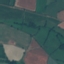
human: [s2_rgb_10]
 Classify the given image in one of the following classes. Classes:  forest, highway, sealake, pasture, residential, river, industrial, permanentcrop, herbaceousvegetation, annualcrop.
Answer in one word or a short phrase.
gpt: Pasture